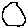
Label: circle